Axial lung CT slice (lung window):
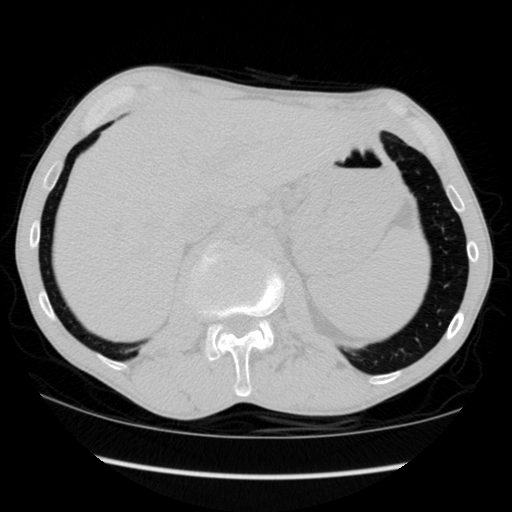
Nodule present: no